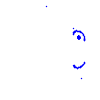
Particle: proton